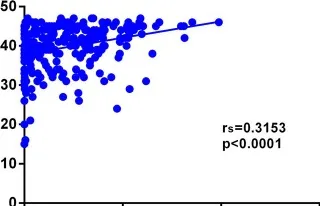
(A) Correlation between NI and ALSFRS-R scores at baseline (rs = 0.3153, p < 0.0001).
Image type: pathology (giemsa)